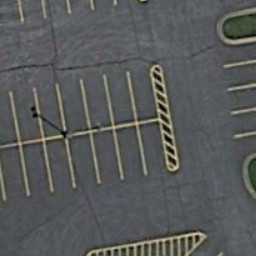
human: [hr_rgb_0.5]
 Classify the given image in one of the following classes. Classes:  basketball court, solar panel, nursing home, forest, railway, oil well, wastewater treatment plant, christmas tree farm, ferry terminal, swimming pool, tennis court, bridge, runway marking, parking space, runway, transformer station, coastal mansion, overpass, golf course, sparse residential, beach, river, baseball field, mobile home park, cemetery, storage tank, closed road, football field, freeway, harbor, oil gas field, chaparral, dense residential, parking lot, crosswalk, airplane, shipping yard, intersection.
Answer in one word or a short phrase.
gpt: parking space